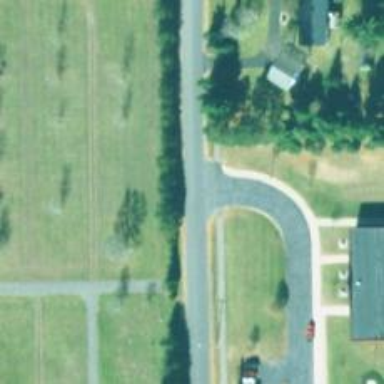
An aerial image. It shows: Unclassified road.